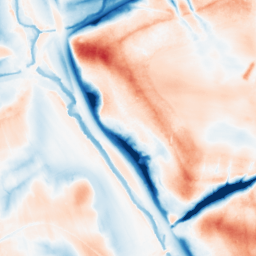
Category: edge_preserving
Decomposition family: guided
Decomposition parameters: radius: 16
eps: 1
Upsampling method: cubic_mitchell
Upsampling parameters: scale: 2
Upsampling scale: 2